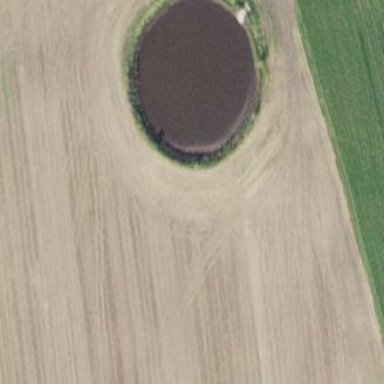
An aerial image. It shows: Peaceful pond surrounded by nature.